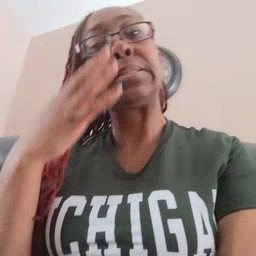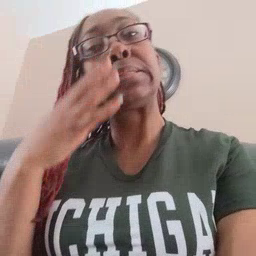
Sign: sad